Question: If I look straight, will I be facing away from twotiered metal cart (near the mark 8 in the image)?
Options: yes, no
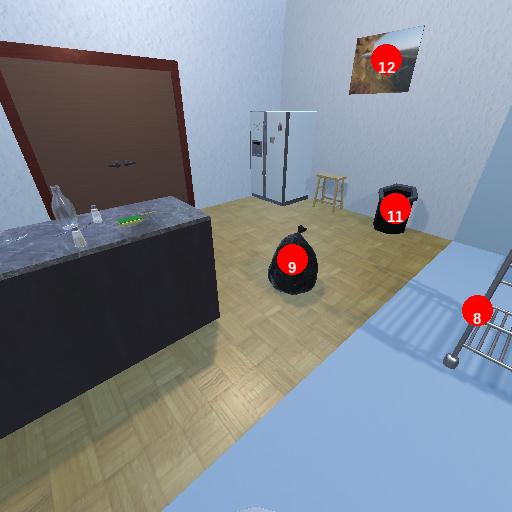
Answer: yes